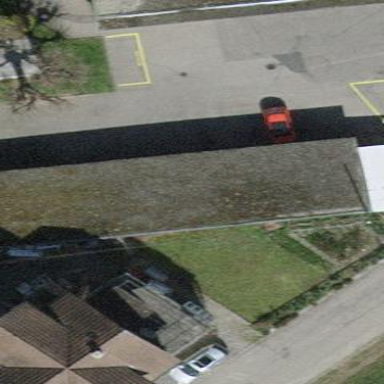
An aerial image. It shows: Garage.